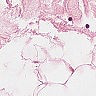
Metastatic tissue present: no